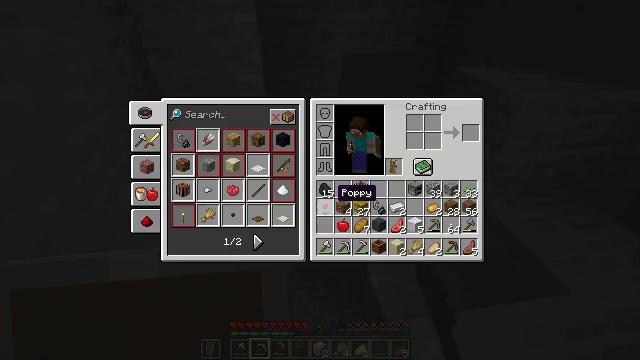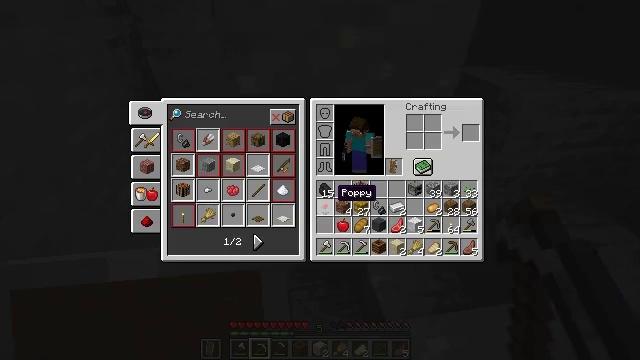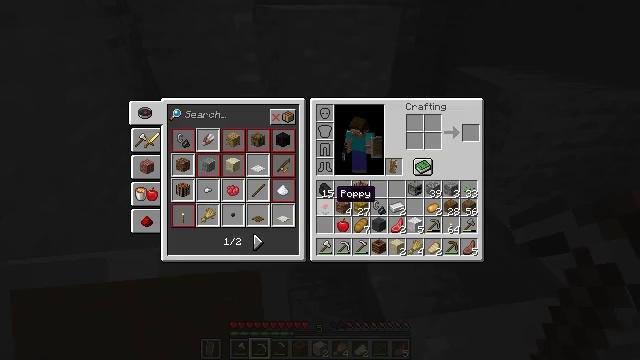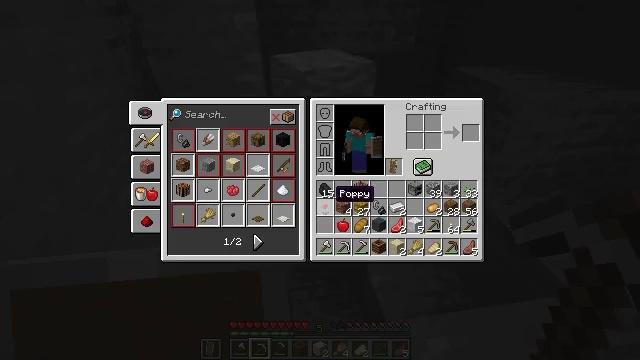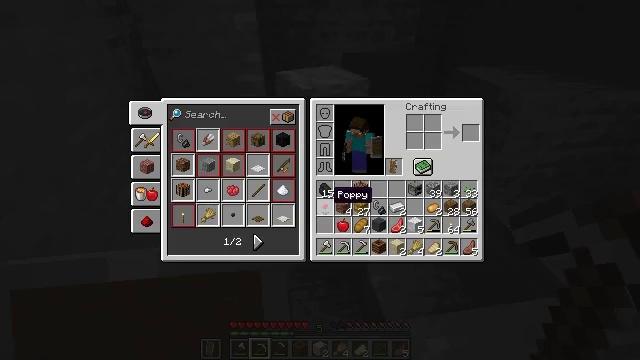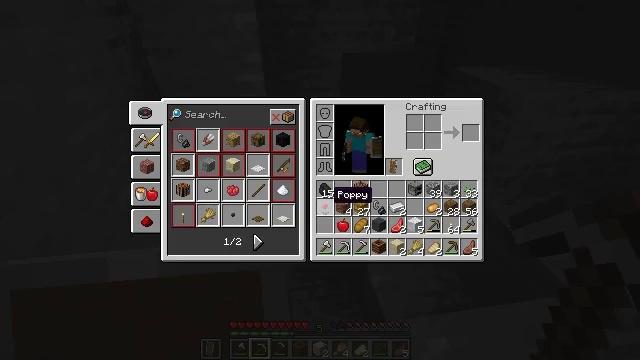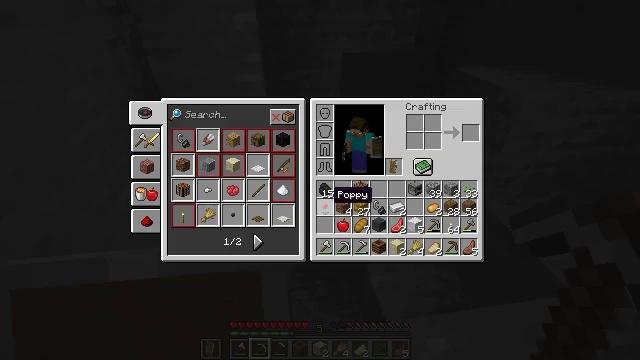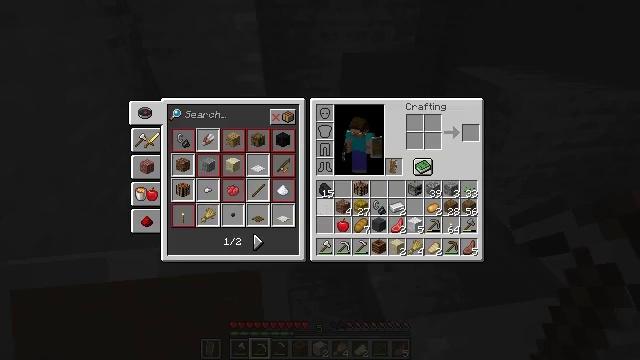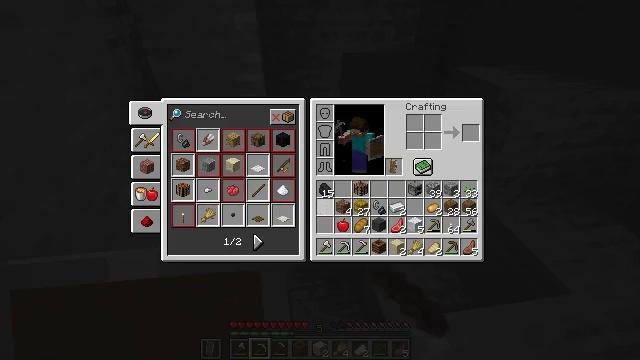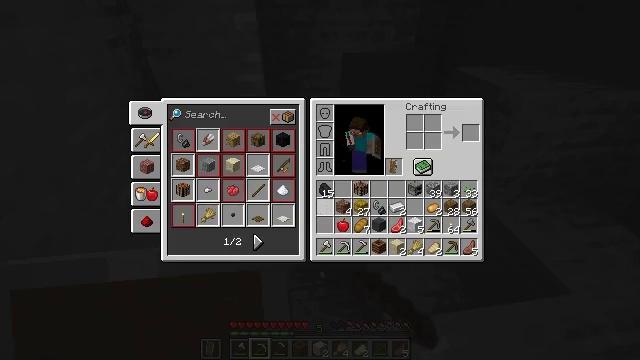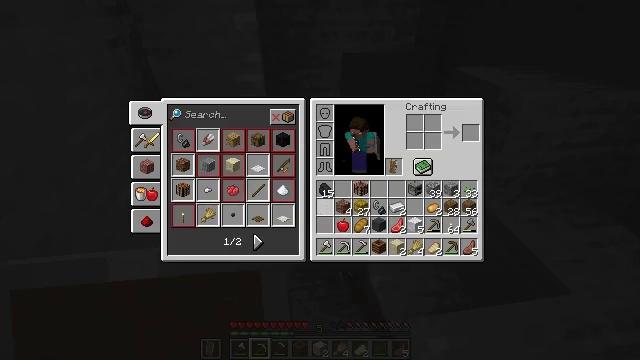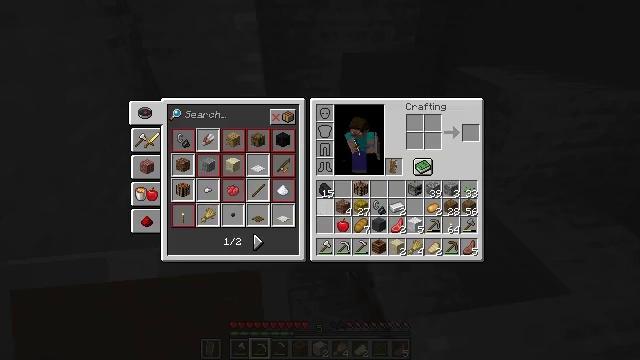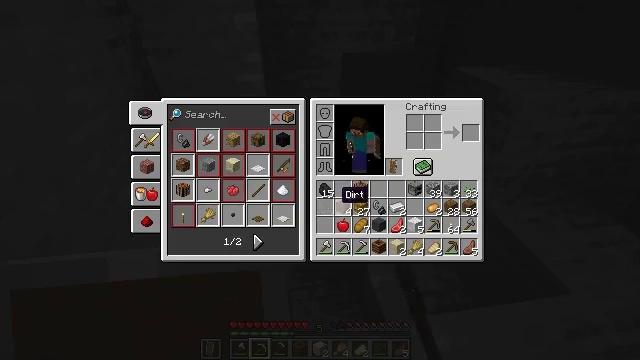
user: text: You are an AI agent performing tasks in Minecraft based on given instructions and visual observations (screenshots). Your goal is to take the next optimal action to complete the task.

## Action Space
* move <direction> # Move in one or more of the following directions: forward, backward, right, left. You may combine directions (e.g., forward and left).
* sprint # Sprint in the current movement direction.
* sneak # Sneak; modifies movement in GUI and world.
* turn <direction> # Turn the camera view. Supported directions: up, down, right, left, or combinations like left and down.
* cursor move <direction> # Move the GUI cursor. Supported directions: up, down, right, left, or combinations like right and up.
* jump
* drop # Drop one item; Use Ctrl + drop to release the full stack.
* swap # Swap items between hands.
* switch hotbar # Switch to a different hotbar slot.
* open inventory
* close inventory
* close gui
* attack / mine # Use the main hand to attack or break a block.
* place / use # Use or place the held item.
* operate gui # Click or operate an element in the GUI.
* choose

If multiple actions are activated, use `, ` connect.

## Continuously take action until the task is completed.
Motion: motion action
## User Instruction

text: Drop a poppy.
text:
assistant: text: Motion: sprint, open gui
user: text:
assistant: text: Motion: sprint
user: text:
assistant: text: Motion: sprint
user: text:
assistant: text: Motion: sprint
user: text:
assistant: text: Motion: sprint
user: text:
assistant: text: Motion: sprint
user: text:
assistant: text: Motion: sprint, drop
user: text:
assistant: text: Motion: sprint, drop
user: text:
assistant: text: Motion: sprint, drop
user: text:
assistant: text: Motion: sprint
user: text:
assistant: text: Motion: sprint
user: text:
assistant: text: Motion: sprint
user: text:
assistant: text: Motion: sprint